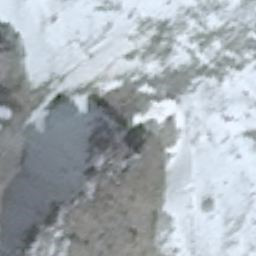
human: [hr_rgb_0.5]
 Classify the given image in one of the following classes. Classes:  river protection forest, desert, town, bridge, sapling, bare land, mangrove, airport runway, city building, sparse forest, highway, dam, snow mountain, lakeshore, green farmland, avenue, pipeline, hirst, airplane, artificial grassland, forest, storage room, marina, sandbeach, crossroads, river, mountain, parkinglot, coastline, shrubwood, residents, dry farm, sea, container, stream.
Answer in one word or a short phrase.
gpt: snow mountain